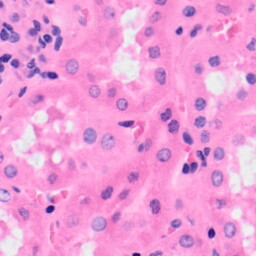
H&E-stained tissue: Kidney